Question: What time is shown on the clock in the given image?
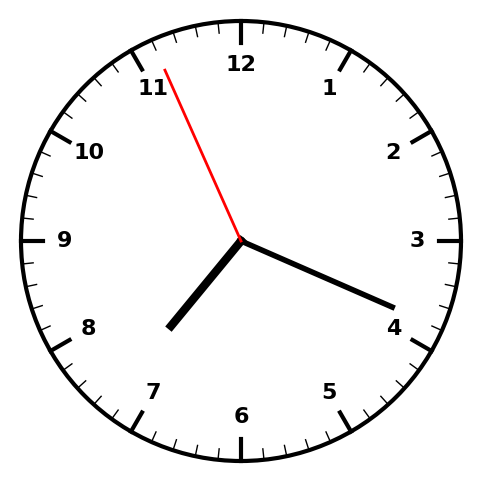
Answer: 07:18:56